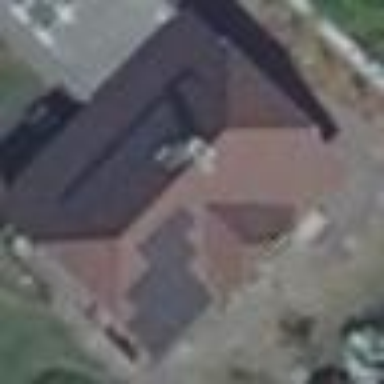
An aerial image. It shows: Detached building with hipped roof.